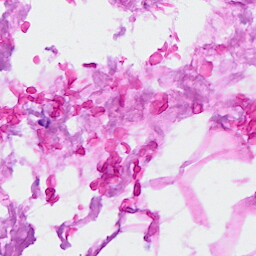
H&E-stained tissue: Breast